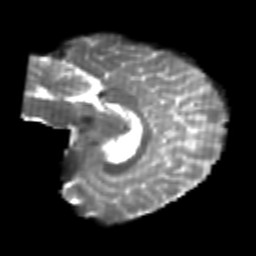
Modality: T2w
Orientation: sagittal
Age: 26
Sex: female
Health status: healthy
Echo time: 0.074 s